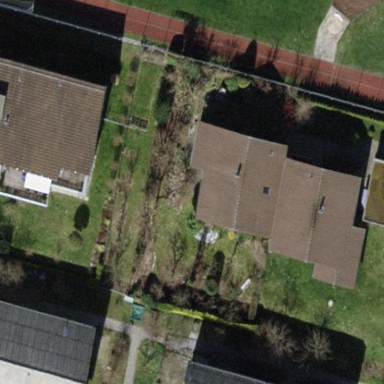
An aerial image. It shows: Semi-detached house with gabled roof.